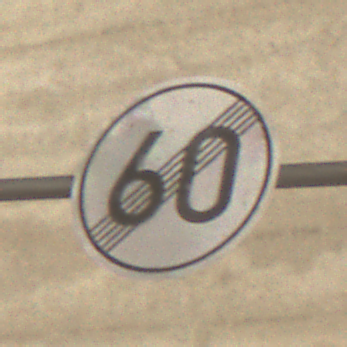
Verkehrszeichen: EndeGeschwindigkeit60
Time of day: Midday
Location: Roofed (Tunnel)
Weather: NotSpecified
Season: NotSpecified
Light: Natural